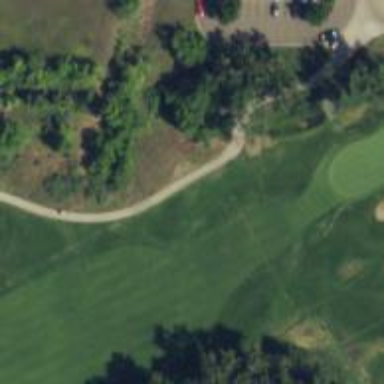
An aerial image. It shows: Path bridge designed for golf carts.